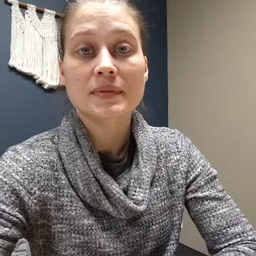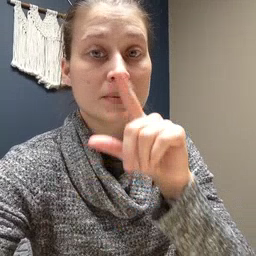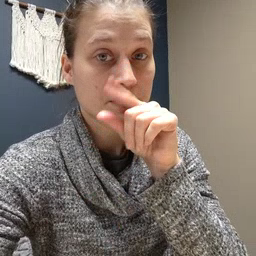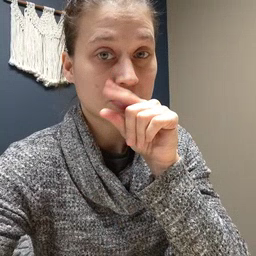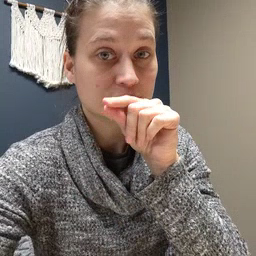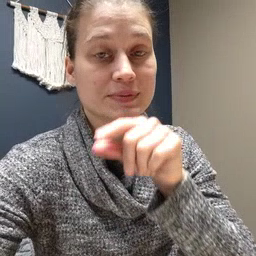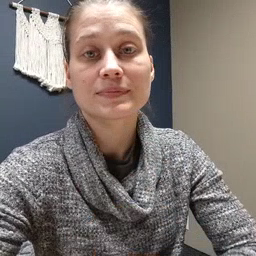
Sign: bird